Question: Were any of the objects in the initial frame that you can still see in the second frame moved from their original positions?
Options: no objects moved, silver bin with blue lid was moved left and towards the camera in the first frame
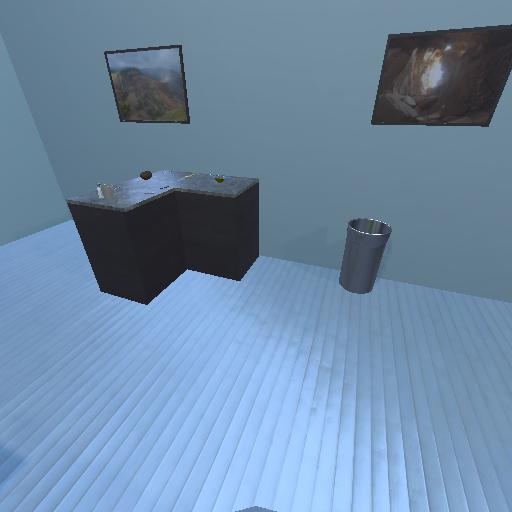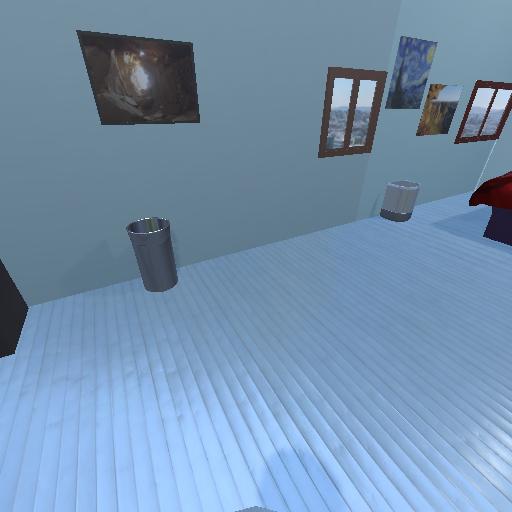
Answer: no objects moved